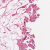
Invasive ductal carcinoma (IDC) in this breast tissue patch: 0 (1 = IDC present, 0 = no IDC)